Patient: sex F, age 33
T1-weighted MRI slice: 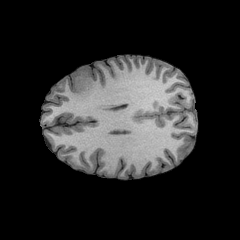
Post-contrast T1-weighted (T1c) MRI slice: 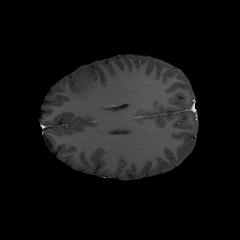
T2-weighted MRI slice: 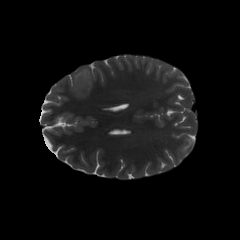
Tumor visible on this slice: yes
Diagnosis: Astrocytoma, IDH-mutant
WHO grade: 2